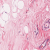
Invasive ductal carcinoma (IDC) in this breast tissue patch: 0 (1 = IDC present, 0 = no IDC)